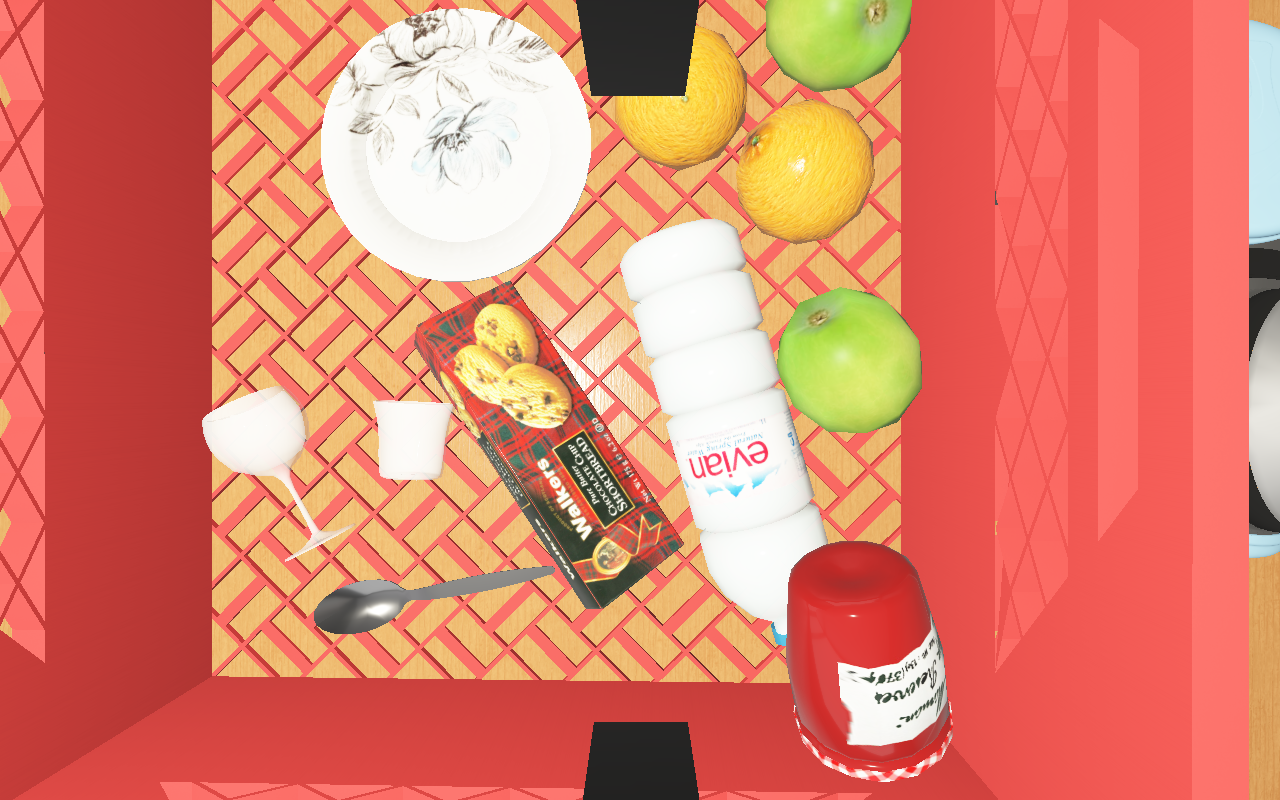
Objects in the scene:
carafe
water bottle
apple
orange
plate
jam jar
cereal box